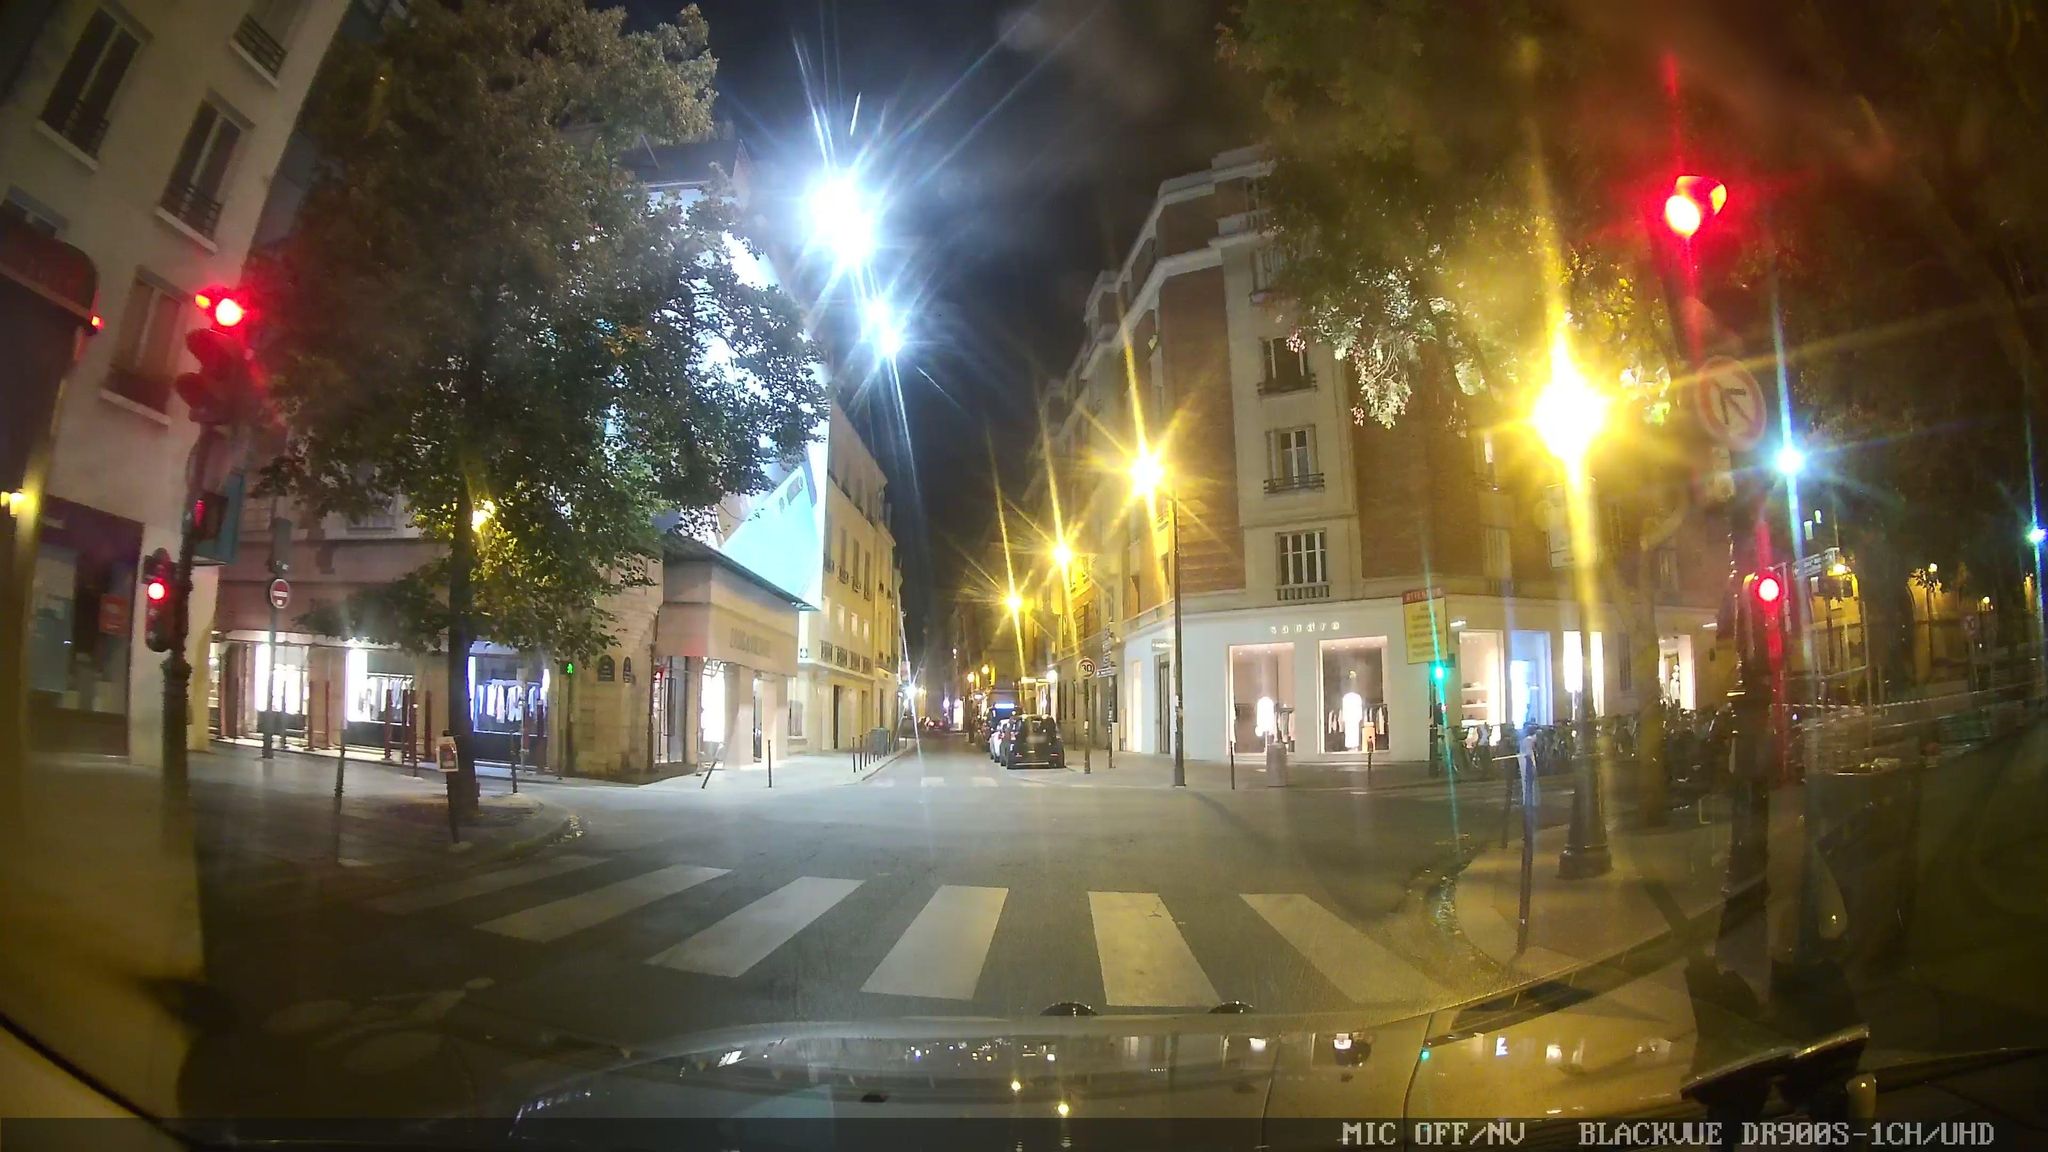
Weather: clear
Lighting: night
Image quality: slightly poor
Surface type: driving surface
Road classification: residential
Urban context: urban centre
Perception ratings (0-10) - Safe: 0.92, Lively: 9.19, Beautiful: 6.43, Boring: 1.86, Depressing: 3.67, Wealthy: 8.56